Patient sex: M
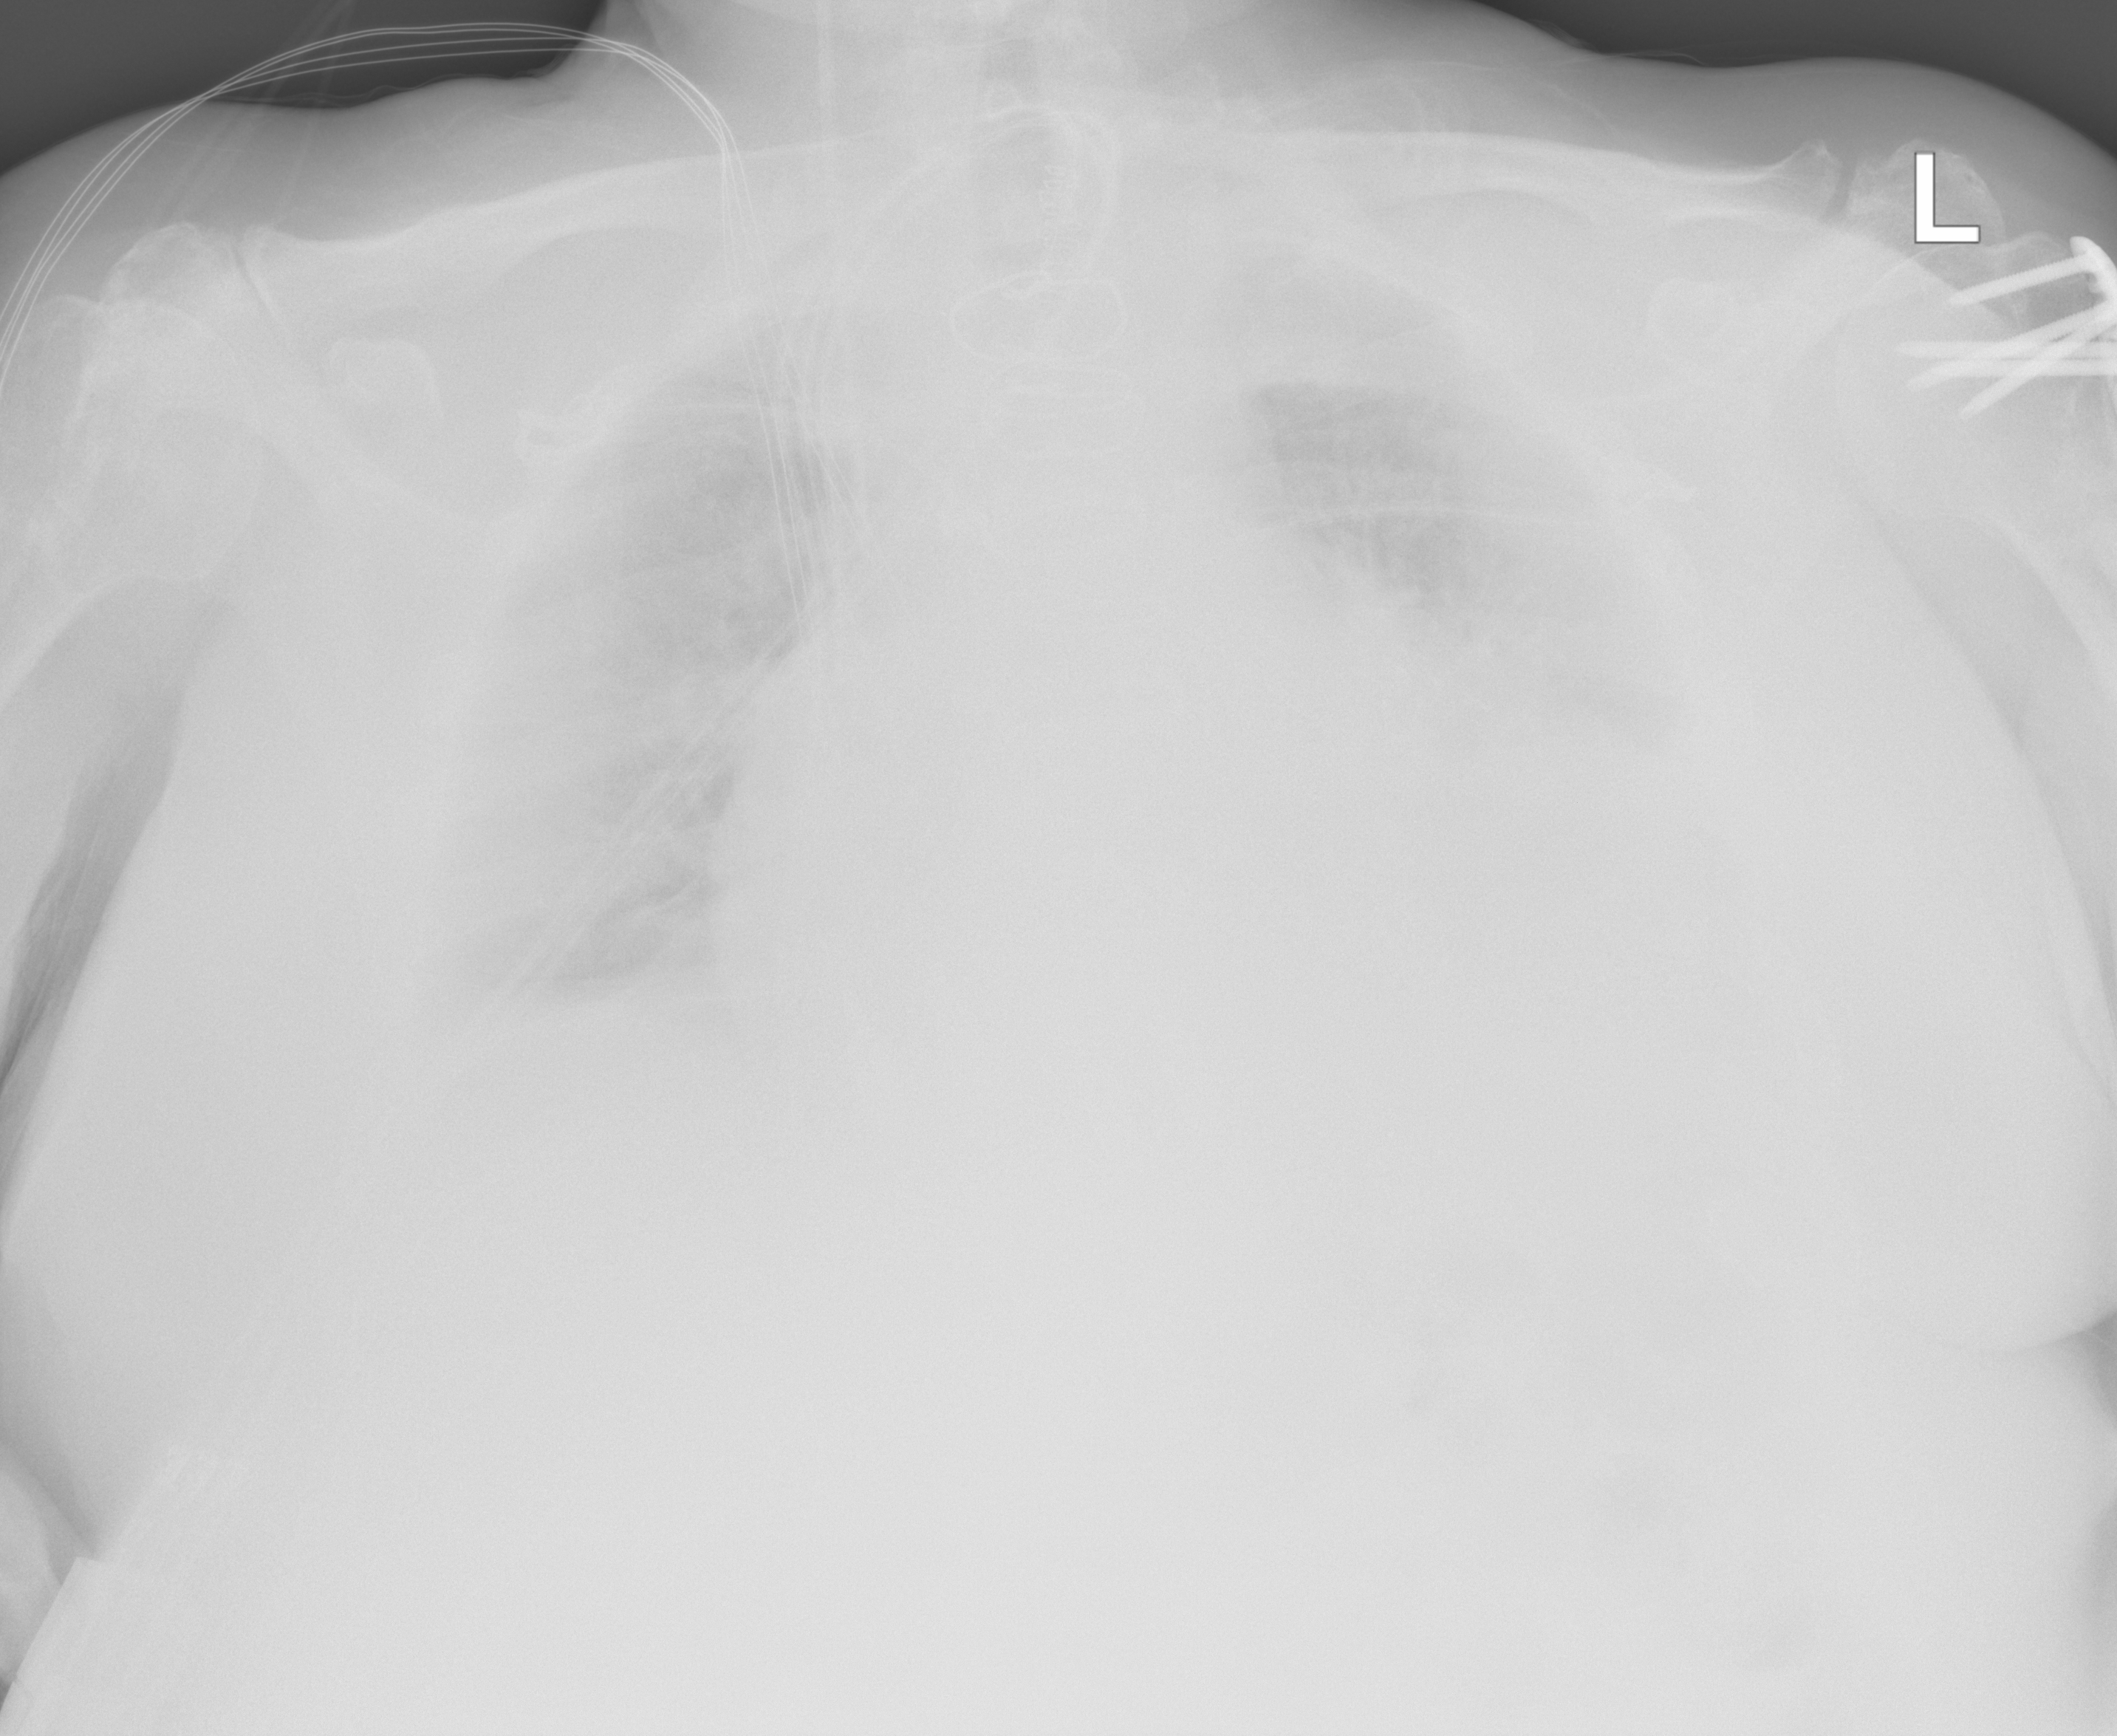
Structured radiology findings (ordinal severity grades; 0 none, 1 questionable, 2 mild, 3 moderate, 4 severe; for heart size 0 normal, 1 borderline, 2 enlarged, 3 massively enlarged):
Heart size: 2
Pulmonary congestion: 2
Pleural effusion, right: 2
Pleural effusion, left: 3
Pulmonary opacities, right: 1
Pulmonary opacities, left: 1
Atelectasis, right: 2
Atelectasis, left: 3